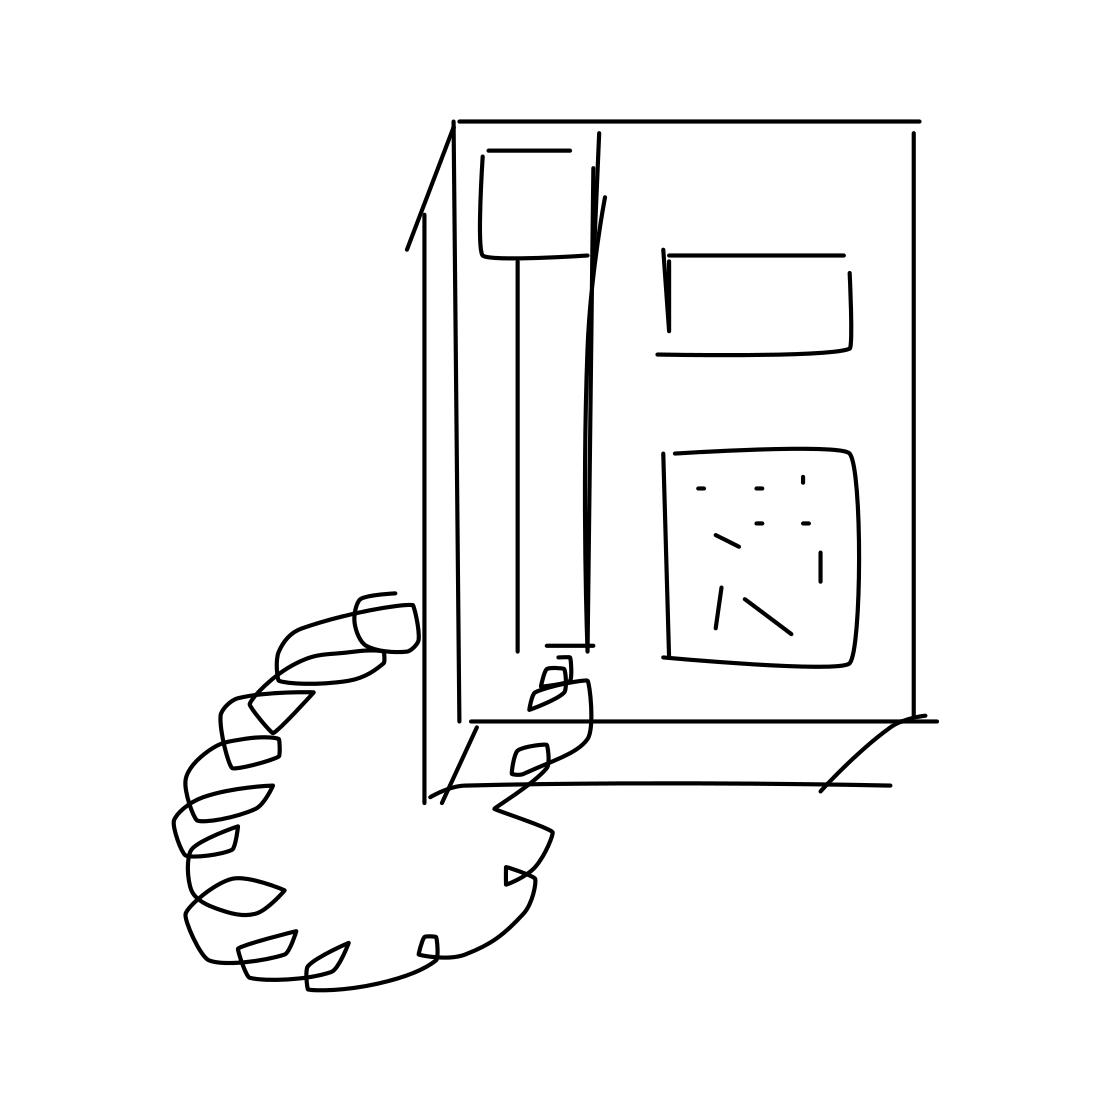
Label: telephone